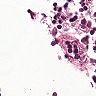
Metastatic tissue present: no